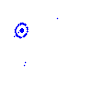
Particle: electron